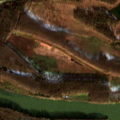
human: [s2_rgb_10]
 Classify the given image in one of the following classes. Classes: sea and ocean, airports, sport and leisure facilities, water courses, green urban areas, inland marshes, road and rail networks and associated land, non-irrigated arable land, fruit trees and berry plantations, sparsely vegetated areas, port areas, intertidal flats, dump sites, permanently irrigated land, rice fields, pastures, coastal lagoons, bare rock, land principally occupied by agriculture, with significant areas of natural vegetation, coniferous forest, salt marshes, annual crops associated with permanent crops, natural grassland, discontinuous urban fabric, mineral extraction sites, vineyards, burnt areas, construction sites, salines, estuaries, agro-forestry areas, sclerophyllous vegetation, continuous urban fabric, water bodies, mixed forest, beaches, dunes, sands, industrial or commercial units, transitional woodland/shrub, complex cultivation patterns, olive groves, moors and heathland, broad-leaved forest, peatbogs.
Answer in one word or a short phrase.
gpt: broad-leaved forest, transitional woodland/shrub, water courses, water bodies